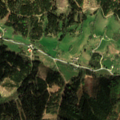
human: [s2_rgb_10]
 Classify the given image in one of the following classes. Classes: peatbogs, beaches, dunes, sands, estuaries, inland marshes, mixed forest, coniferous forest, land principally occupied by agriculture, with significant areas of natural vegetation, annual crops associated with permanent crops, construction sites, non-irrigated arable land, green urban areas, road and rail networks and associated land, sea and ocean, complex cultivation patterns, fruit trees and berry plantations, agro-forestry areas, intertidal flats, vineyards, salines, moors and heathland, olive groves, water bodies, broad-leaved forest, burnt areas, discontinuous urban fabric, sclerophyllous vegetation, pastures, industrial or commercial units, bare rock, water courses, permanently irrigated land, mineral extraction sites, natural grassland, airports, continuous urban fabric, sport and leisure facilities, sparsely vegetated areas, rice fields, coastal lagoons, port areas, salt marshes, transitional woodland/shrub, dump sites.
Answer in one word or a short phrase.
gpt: land principally occupied by agriculture, with significant areas of natural vegetation, coniferous forest, mixed forest